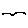
Label: bird